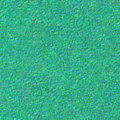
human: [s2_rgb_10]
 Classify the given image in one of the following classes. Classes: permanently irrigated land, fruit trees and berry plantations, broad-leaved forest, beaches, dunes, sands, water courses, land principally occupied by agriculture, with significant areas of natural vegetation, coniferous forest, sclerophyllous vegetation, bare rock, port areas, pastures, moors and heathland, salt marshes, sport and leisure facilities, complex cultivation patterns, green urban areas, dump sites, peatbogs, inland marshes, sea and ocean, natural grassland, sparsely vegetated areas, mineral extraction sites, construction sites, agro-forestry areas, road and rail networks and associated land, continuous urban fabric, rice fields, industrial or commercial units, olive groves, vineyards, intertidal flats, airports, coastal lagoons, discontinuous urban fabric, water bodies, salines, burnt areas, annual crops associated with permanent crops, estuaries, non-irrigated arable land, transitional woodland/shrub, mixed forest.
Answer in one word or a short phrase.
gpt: sea and ocean